Field crop: tomato
Growth stage: 1
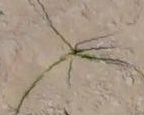
Species: cyperus